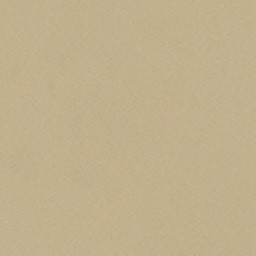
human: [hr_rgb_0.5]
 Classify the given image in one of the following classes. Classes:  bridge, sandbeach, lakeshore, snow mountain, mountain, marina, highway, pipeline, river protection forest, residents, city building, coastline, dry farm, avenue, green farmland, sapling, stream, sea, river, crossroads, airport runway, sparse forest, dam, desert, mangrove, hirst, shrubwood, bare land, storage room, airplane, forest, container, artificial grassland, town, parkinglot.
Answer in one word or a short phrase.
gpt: desert